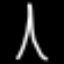
Label: The Eiffel Tower